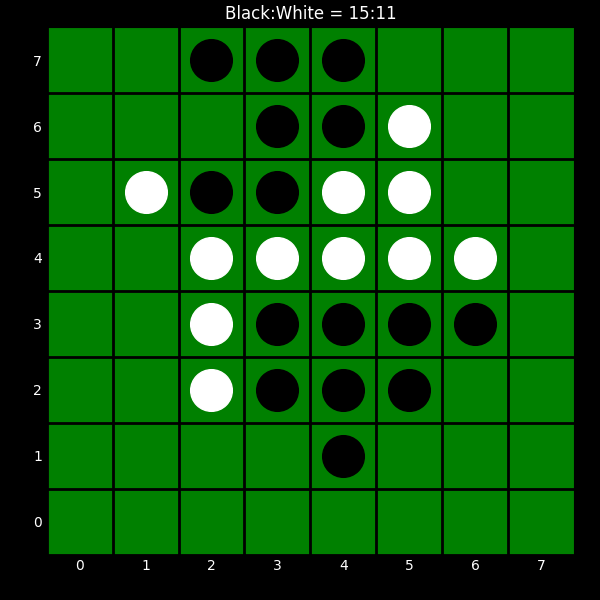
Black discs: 15
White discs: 11